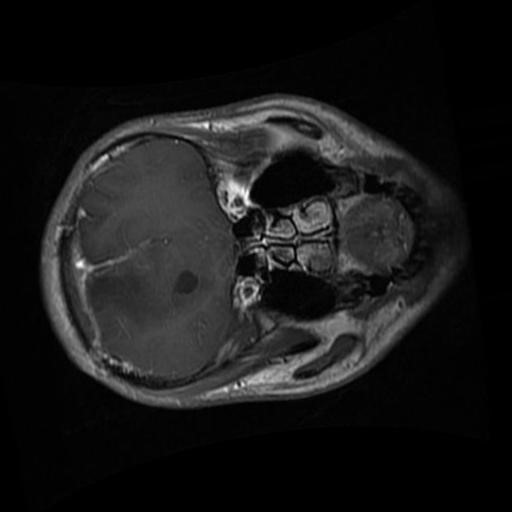
Label: brain_glioma